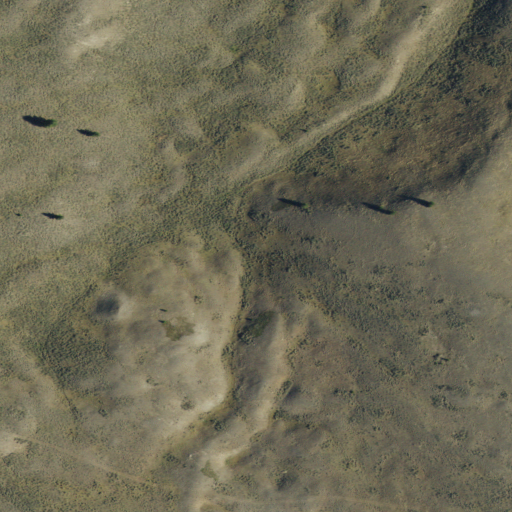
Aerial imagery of depression(s) in Montana named Muddy Hole Basin containing only shrub